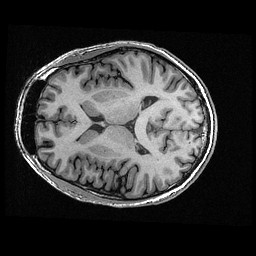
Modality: T1w
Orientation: axial
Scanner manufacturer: ge
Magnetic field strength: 3 T
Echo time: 0.00318 s